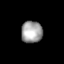
Tissue: lung
Cell type: Epithelial cells
Senescence score: 0.1857
Nuclear area (px): 460
Mean DAPI intensity: 159.252